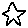
Label: star